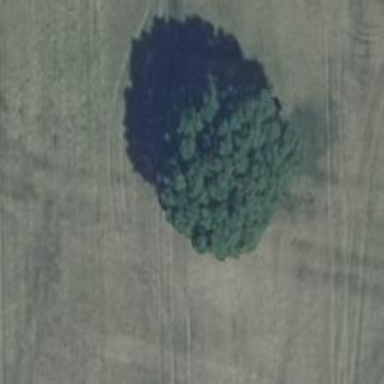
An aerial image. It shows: Evergreen broadleaved tree.